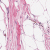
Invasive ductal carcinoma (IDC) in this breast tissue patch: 0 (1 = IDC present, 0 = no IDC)